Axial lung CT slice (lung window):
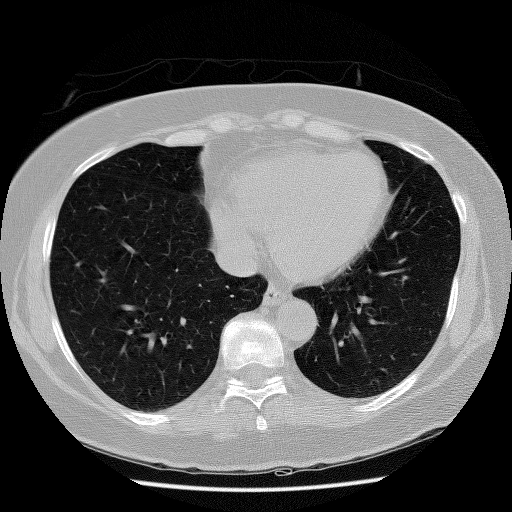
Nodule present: no